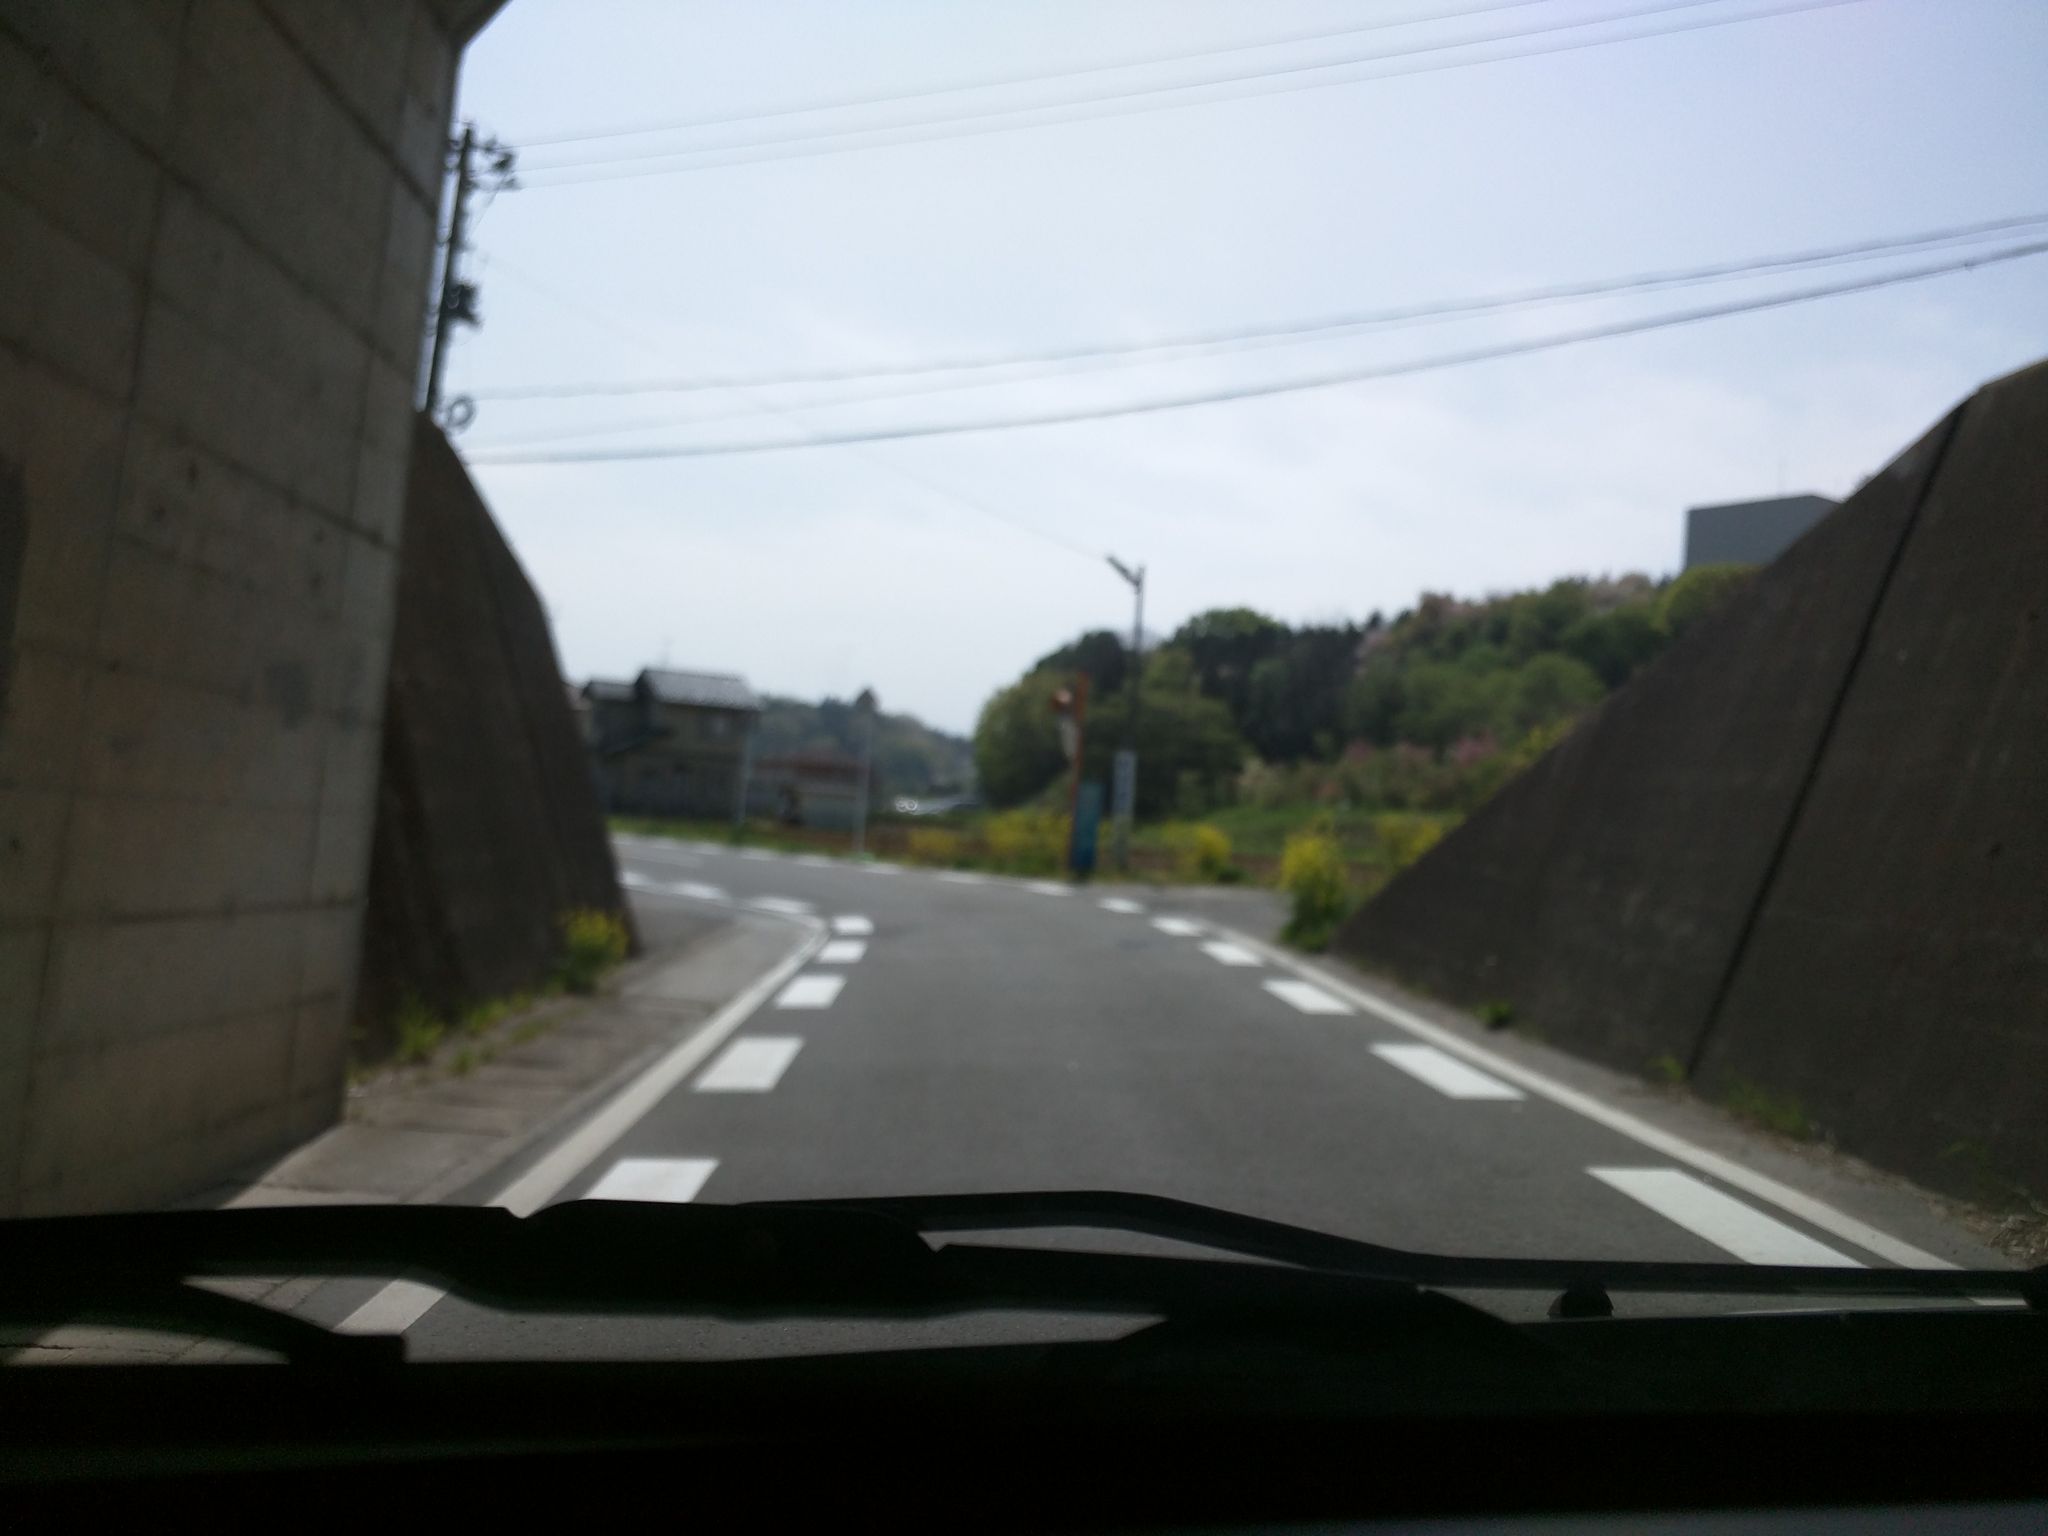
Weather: cloudy
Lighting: day
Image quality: good
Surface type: driving surface
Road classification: tertiary, unclassified
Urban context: suburban or peri-urban
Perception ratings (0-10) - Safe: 0.71, Lively: 1.62, Beautiful: 4.73, Boring: 7, Depressing: 5.48, Wealthy: 1.28